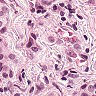
Metastatic tissue present: yes